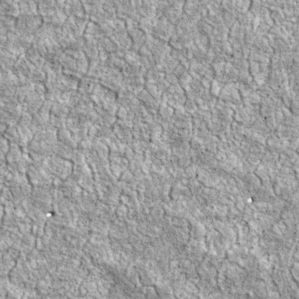
Label: non_frost